Field crop: maize
Growth stage: 2
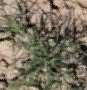
Species: salsola